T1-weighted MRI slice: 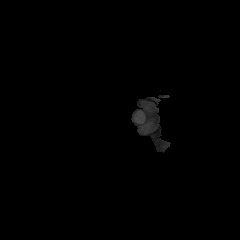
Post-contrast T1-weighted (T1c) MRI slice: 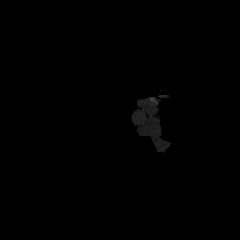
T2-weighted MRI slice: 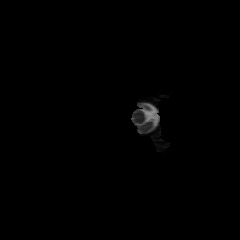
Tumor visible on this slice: no